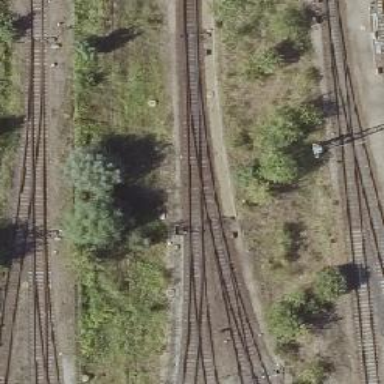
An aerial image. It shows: Railway switch.